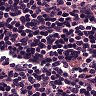
Metastatic tissue present: no